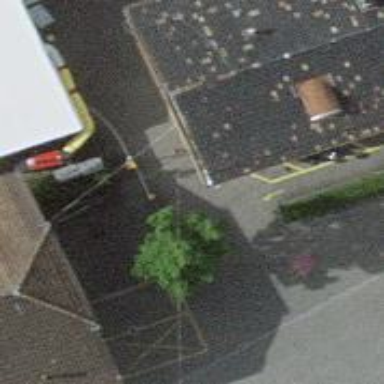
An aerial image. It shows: Bollard.